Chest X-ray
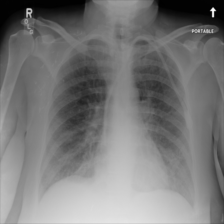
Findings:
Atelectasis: negative
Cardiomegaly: negative
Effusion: negative
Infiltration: positive
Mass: negative
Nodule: negative
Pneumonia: negative
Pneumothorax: negative
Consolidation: negative
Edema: negative
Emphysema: negative
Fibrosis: negative
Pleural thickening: negative
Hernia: negative